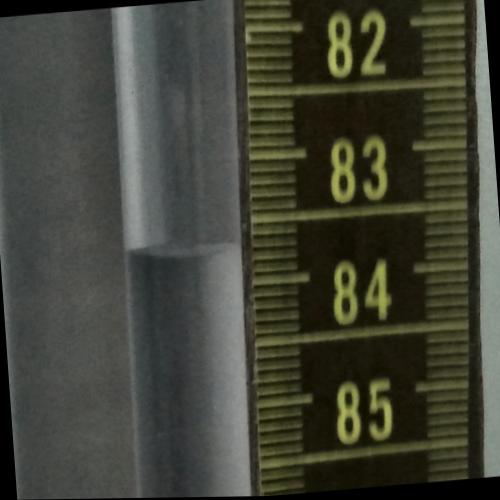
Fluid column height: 83.7 cm